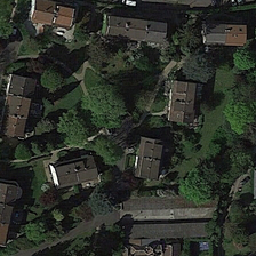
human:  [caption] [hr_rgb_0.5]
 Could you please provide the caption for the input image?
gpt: There are several villas scattered in the community, surrounded by lush plants.

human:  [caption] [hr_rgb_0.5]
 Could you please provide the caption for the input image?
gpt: Some villas are scattered in the community and surrounded by lush plants.

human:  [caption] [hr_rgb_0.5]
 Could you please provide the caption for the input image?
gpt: Some green trees and buildings are near the road.

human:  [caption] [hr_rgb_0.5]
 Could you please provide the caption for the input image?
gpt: Some green trees and buildings are near a road.

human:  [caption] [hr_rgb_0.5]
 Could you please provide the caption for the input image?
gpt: Some green trees and buildings are close to a road.